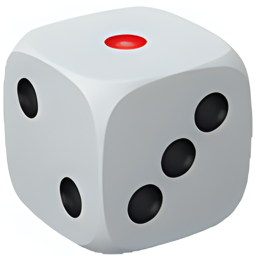
Name: game die
Emoji: 🎲
Group: Activities
Sub-group: game